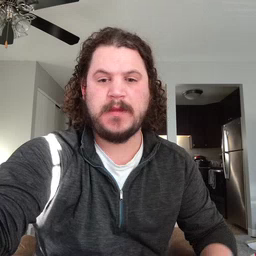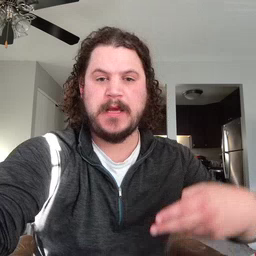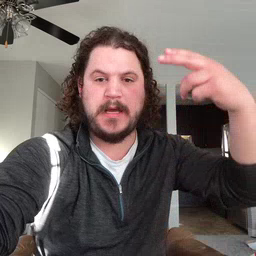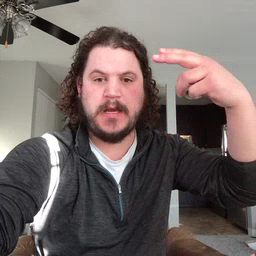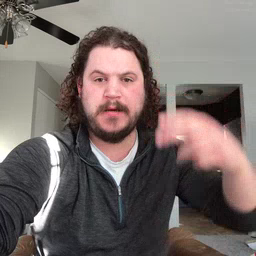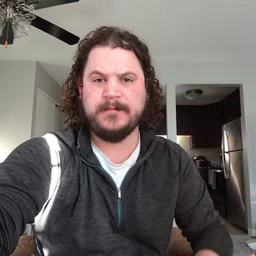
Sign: high